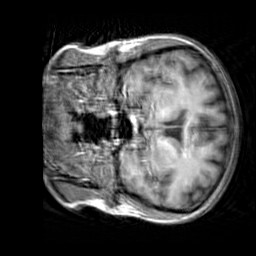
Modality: T1w
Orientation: coronal
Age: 29
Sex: female
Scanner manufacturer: siemens
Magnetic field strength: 3 T
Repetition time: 2.3 s
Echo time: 0.00303 s